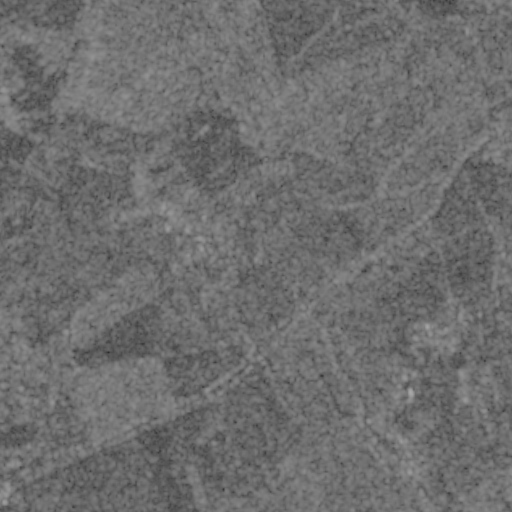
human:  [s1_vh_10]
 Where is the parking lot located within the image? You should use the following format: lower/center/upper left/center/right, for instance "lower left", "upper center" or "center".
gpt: The parking lot is located in the lower left of the image.
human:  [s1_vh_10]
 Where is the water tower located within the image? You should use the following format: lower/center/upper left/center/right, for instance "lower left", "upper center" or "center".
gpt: The water tower is located in the lower right of the image.
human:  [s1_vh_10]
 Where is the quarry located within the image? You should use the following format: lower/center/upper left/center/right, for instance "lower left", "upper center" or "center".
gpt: There is no quarry in the image.

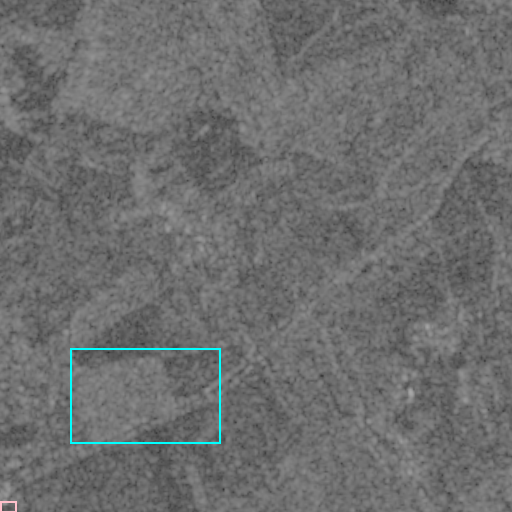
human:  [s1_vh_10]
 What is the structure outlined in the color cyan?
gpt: The structure outlined in cyan is a crop field.
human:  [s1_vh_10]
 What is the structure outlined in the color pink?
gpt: The structure outlined in pink is a park.
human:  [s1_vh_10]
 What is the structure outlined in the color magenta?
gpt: There is no magenta outline.